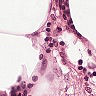
Metastatic tissue present: no